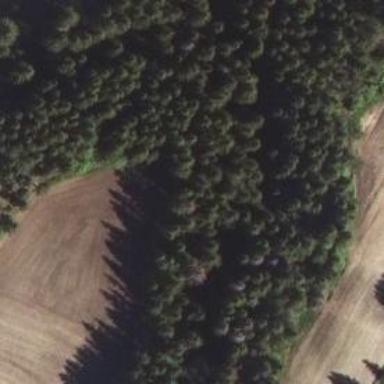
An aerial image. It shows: Beautiful woodland area.